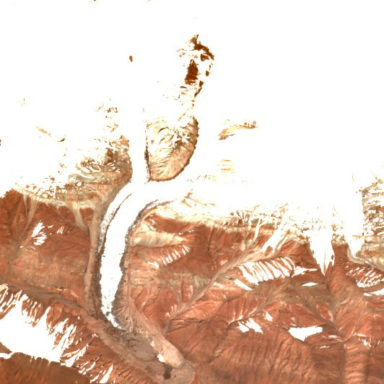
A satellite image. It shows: Stunning view of glacier.